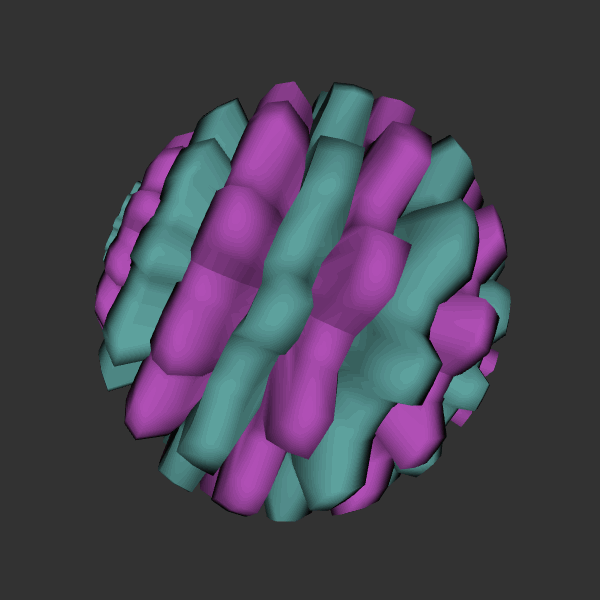
Background: dark